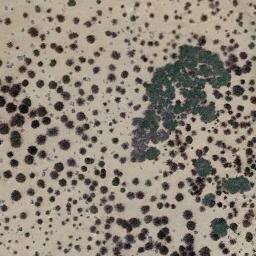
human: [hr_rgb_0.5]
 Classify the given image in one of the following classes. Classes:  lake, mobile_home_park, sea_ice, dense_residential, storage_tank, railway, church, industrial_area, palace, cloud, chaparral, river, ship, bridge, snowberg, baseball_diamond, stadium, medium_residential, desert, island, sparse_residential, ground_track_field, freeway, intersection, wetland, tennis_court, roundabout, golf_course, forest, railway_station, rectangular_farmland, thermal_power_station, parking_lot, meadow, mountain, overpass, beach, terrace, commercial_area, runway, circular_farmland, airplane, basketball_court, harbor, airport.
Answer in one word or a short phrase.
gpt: chaparral